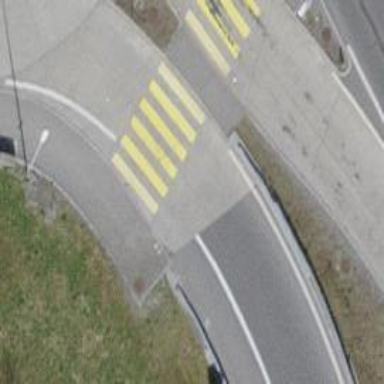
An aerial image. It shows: Uncontrolled crossing on the road.